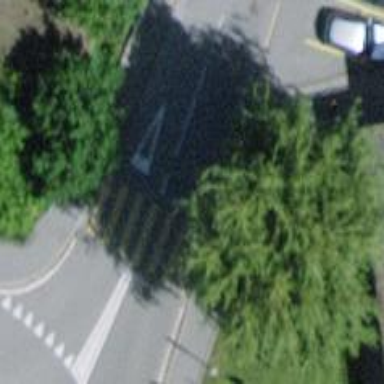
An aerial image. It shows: Zebra crossing on the road.